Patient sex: F
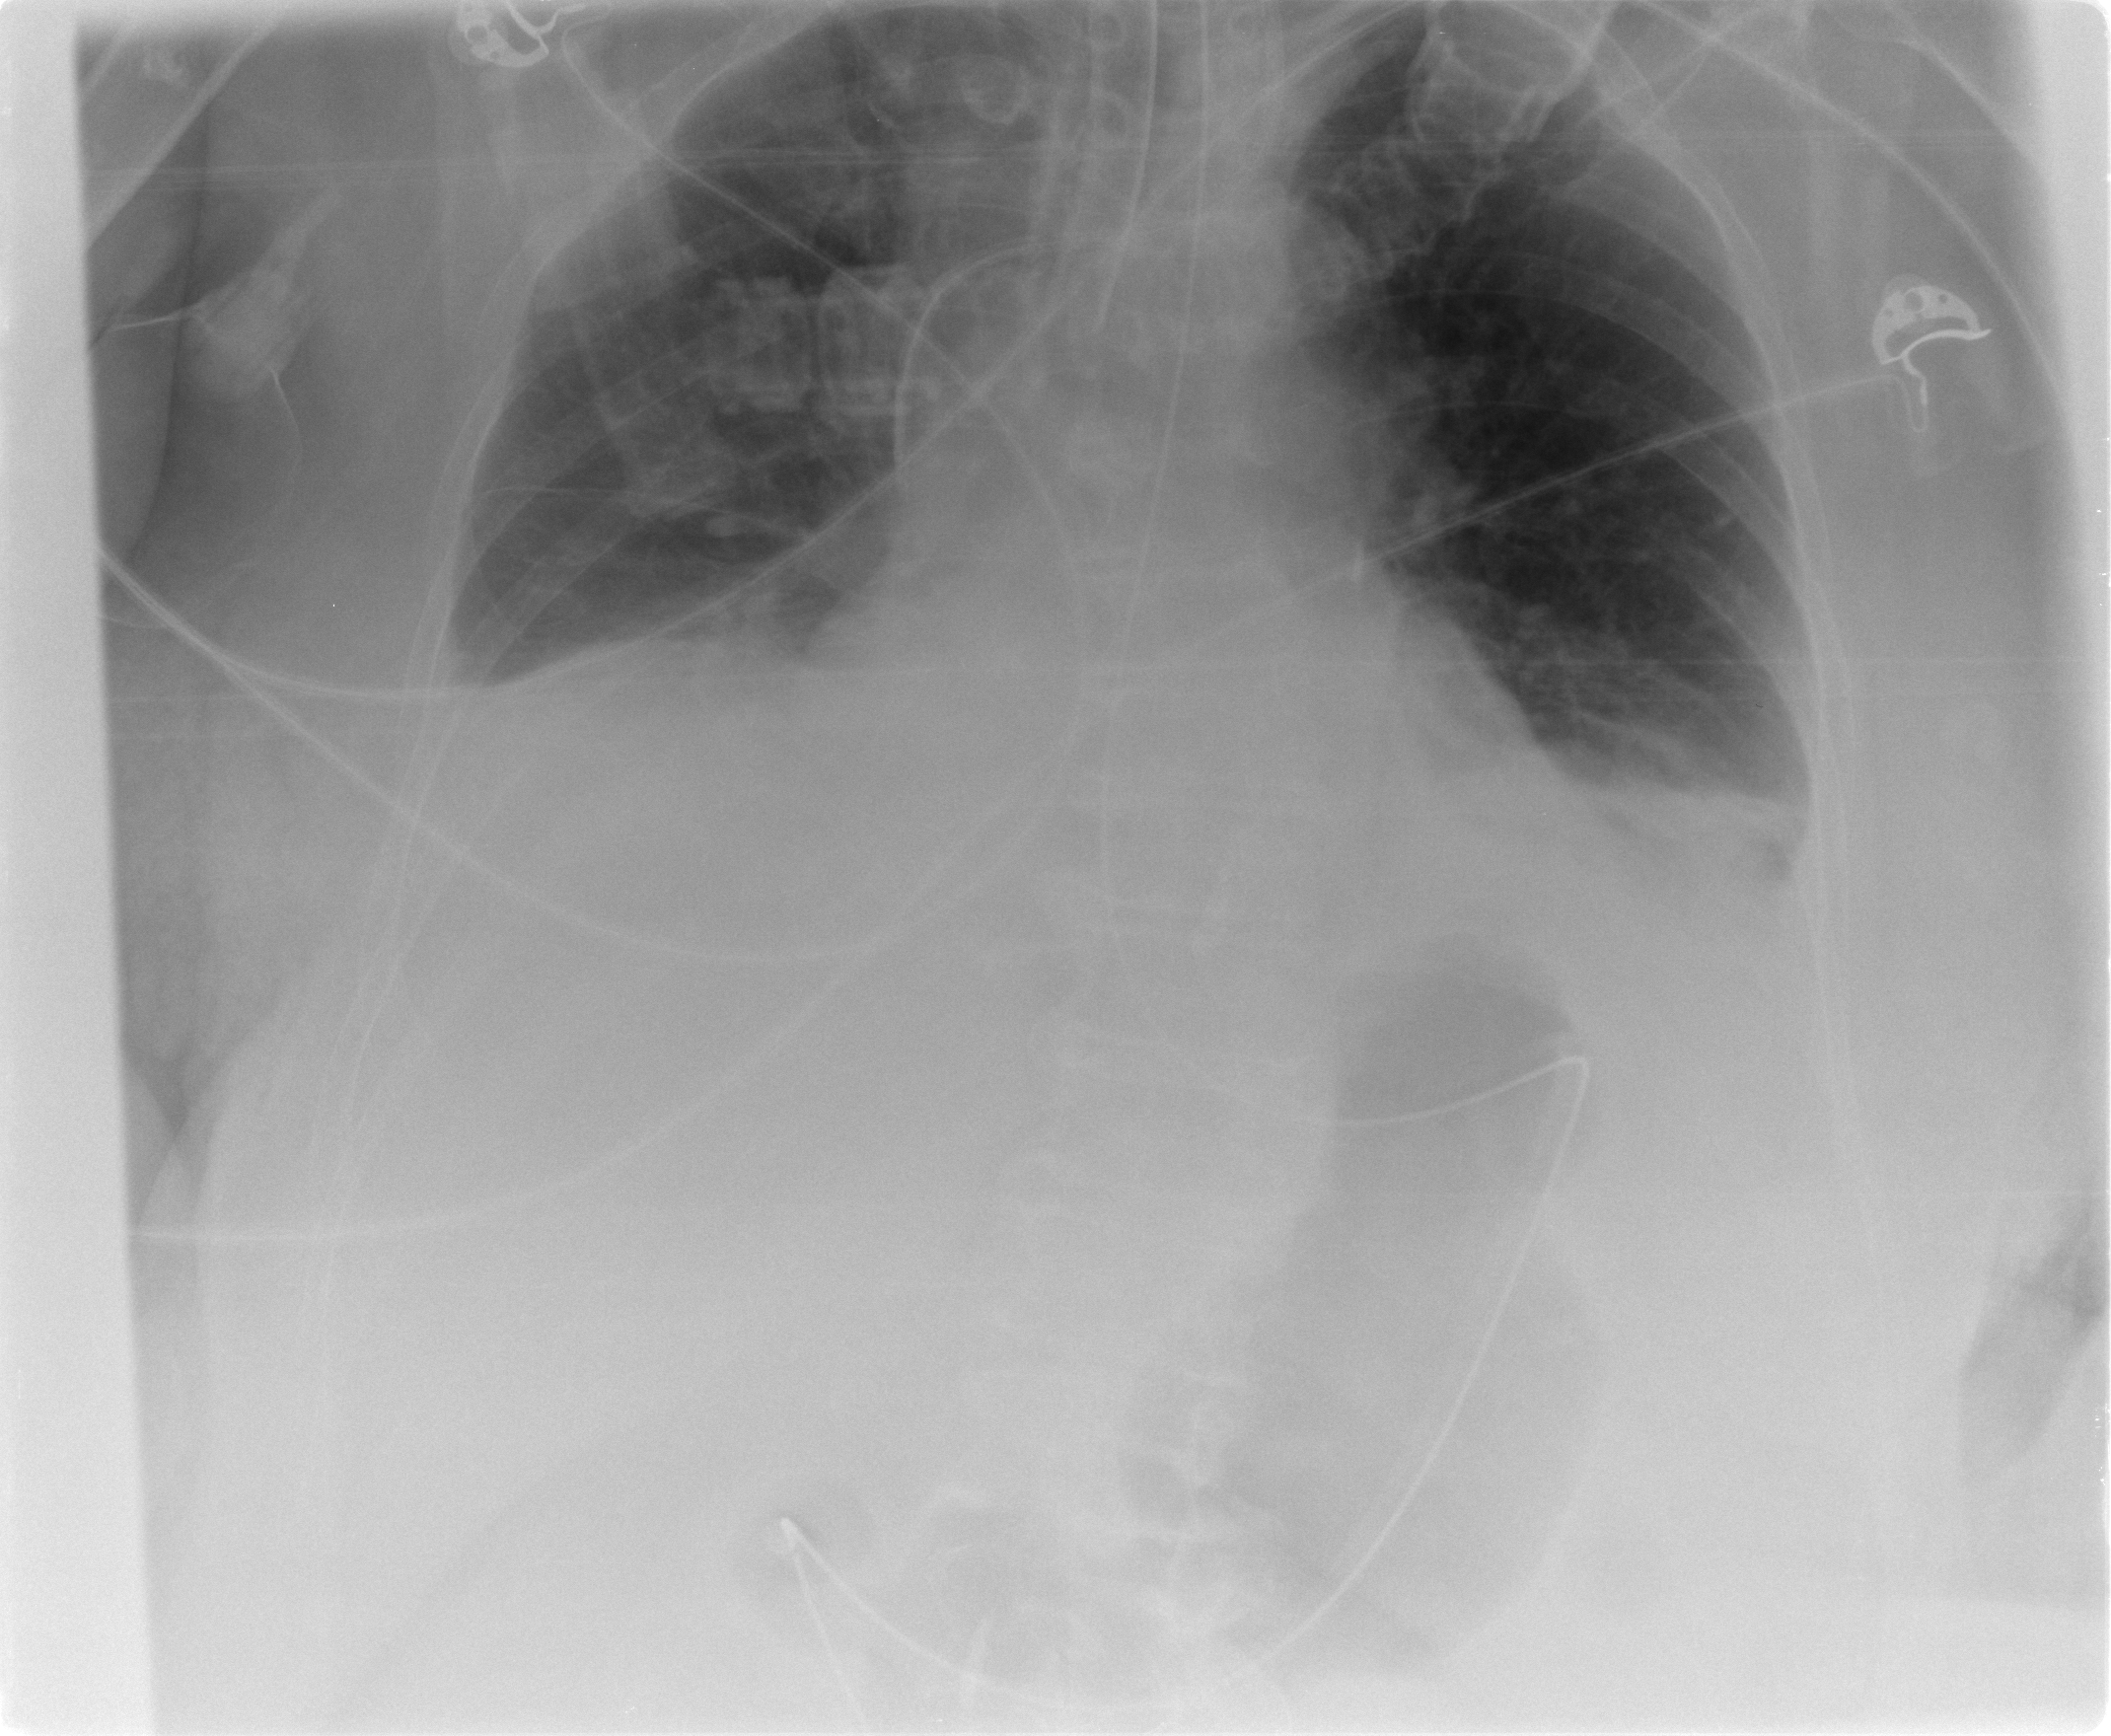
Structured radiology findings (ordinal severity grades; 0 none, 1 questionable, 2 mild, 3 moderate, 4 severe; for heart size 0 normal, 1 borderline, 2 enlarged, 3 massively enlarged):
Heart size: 1
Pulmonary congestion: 2
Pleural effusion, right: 0
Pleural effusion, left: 0
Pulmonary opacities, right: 0
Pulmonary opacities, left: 0
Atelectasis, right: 1
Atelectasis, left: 3